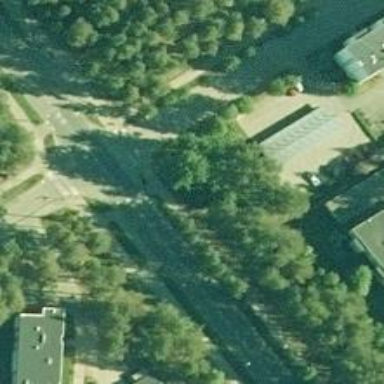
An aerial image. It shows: Cycleway.